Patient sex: M
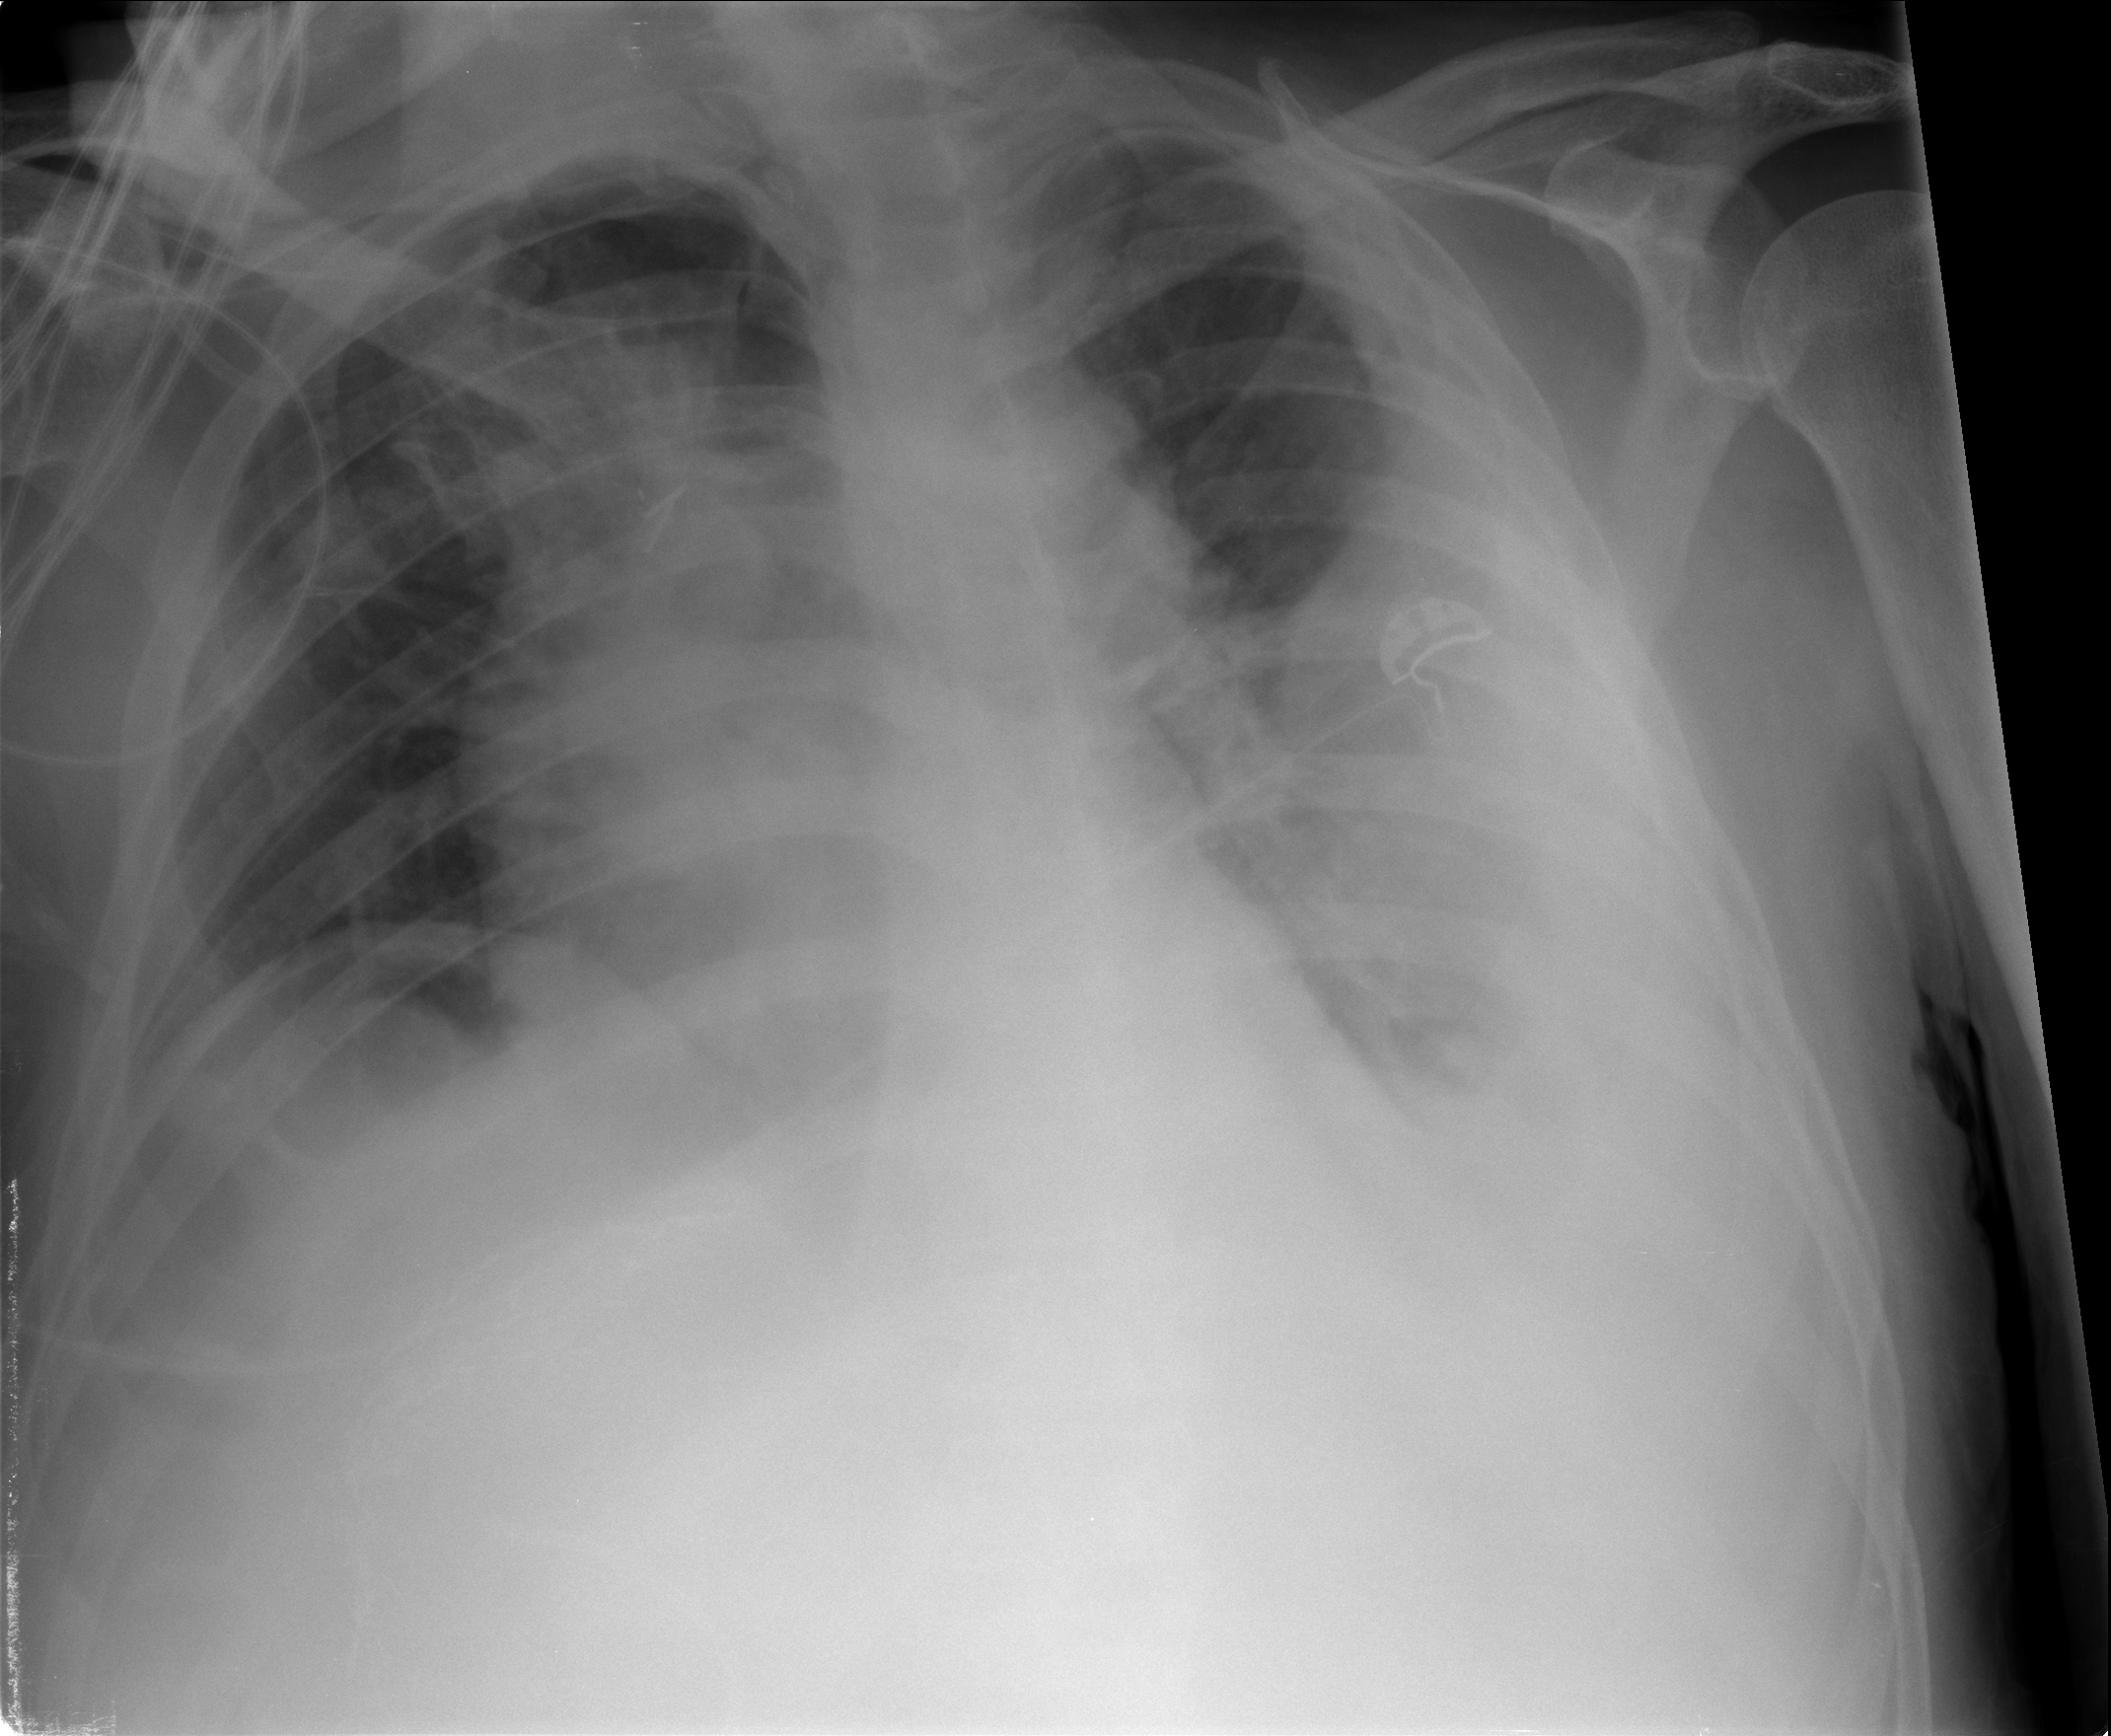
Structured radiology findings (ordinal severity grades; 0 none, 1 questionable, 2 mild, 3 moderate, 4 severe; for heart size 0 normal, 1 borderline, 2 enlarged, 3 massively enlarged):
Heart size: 2
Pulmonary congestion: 2
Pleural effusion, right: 2
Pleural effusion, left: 3
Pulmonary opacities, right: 0
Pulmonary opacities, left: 0
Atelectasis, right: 2
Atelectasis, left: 3